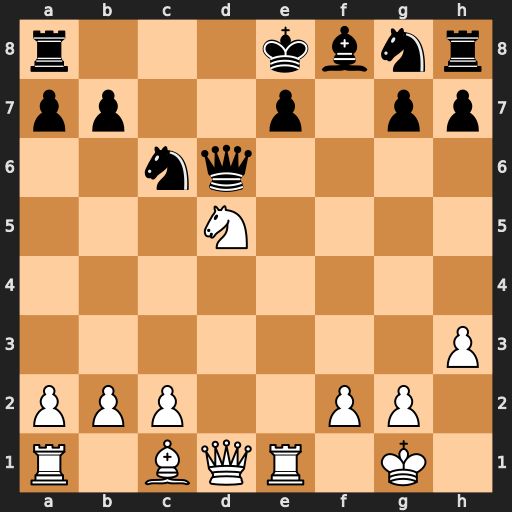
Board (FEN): r3kbnr/pp2p1pp/2nq4/3N4/8/7P/PPP2PP1/R1BQR1K1
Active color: w
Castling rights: kq
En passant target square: -
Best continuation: Bf4 e5 Bxe5 Nxe5 Qh5+ g6 Rxe5+ Ne7 Qe2 O-O-O Nxe7+